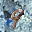
Label: 9